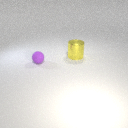
large yellow metal cylinder to the right of small purple rubber sphere